Question: I dumped some frames of a video and would like to generate a cuboid out of them, like in the following sample image:

I was wondering if there exists a MATLAB function to do such a plot?
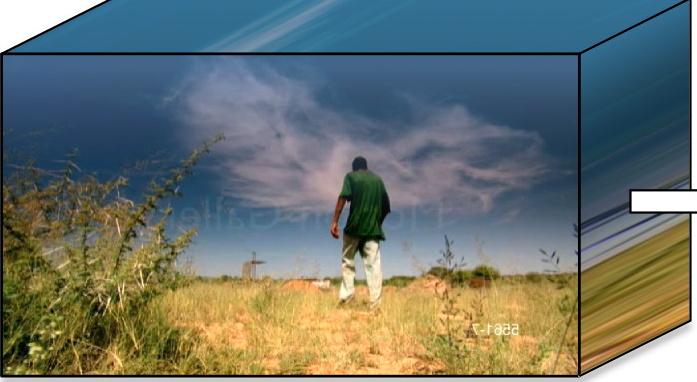
Answer: It's not clear what format your video frames are in to start with, so I'll assume they're loaded into MATLAB as a structure array of movie frames (as described <URL>:
'''
M = repmat(im2frame(imread('peppers.png')),1,200); %# Sample movie data
nFrames = numel(M); %# The number of frames
face1 = frame2im(M(1)); %# Get the image for the front face
[R,C,D] = size(face1); %# Get the dimensions of the image
face2 = zeros(R,nFrames,3,'uint8'); %# Initialize the image for the side face
face3 = zeros(nFrames,C,3,'uint8'); %# Initialize the image for the top face
for k = 1:nFrames %# Loop over the frames
img = frame2im(M(k)); %# Get the image for the current frame
face2(:,k,:) = img(:,end,:); %# Copy the side edge to the side face image
face3(k,:,:) = img(1,:,:); %# Copy the top edge to the top face image
end
'''
The above code assumes that the movie frames are <URL>.
Next, you can plot each side of the cube as a texture-mapped surface using the <URL> function:
'''
offset = nFrames/sqrt(2); %# The offset in pixels between the back
%# corners and front corners of the
%# displayed cuboid
surf([0 C; 0 C],... %# Plot the front face
[R R; 0 0],...
[0 0; 0 0],...
'FaceColor','texturemap',...
'CData',face1);
hold on; %# Add to the existing plot
surf([C C+offset; C C+offset],... %# Plot the side face
[R R+offset; 0 offset],...
[0 0; 0 0],...
'FaceColor','texturemap',...
'CData',face2);
surf([0 C; offset C+offset],... %# Plot the top face
[R R; R+offset R+offset],...
[0 0; 0 0],...
'FaceColor','texturemap',...
'CData',face3);
axis equal %# Make the scale on the x and y axes equal
view(2); %# Change the camera view
axis off %# Turn off display of the axes
set(gcf,'Color','w'... %# Scale the figure up
'Position',[50 50 C+offset+20 R+offset+20]);
set(gca,'Units','pixels',... %# Scale the axes up
'Position',[10 10 C+offset R+offset]);
'''
And here's the resulting figure: